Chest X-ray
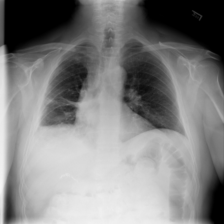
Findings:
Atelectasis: positive
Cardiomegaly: negative
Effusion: negative
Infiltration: positive
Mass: negative
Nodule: negative
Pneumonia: negative
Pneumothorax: negative
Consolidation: positive
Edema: negative
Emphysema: negative
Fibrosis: negative
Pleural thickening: negative
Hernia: negative